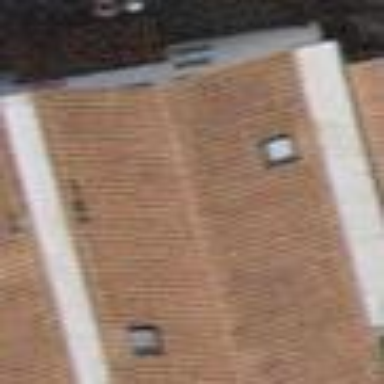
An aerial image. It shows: Terrace building.